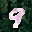
Label: 9